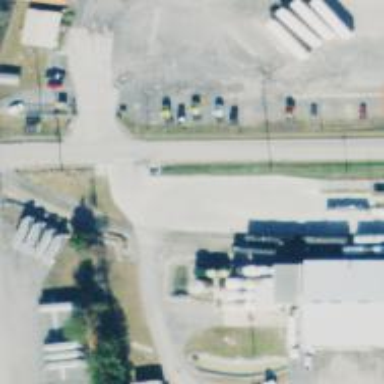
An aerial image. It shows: Rail spur service.